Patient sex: M
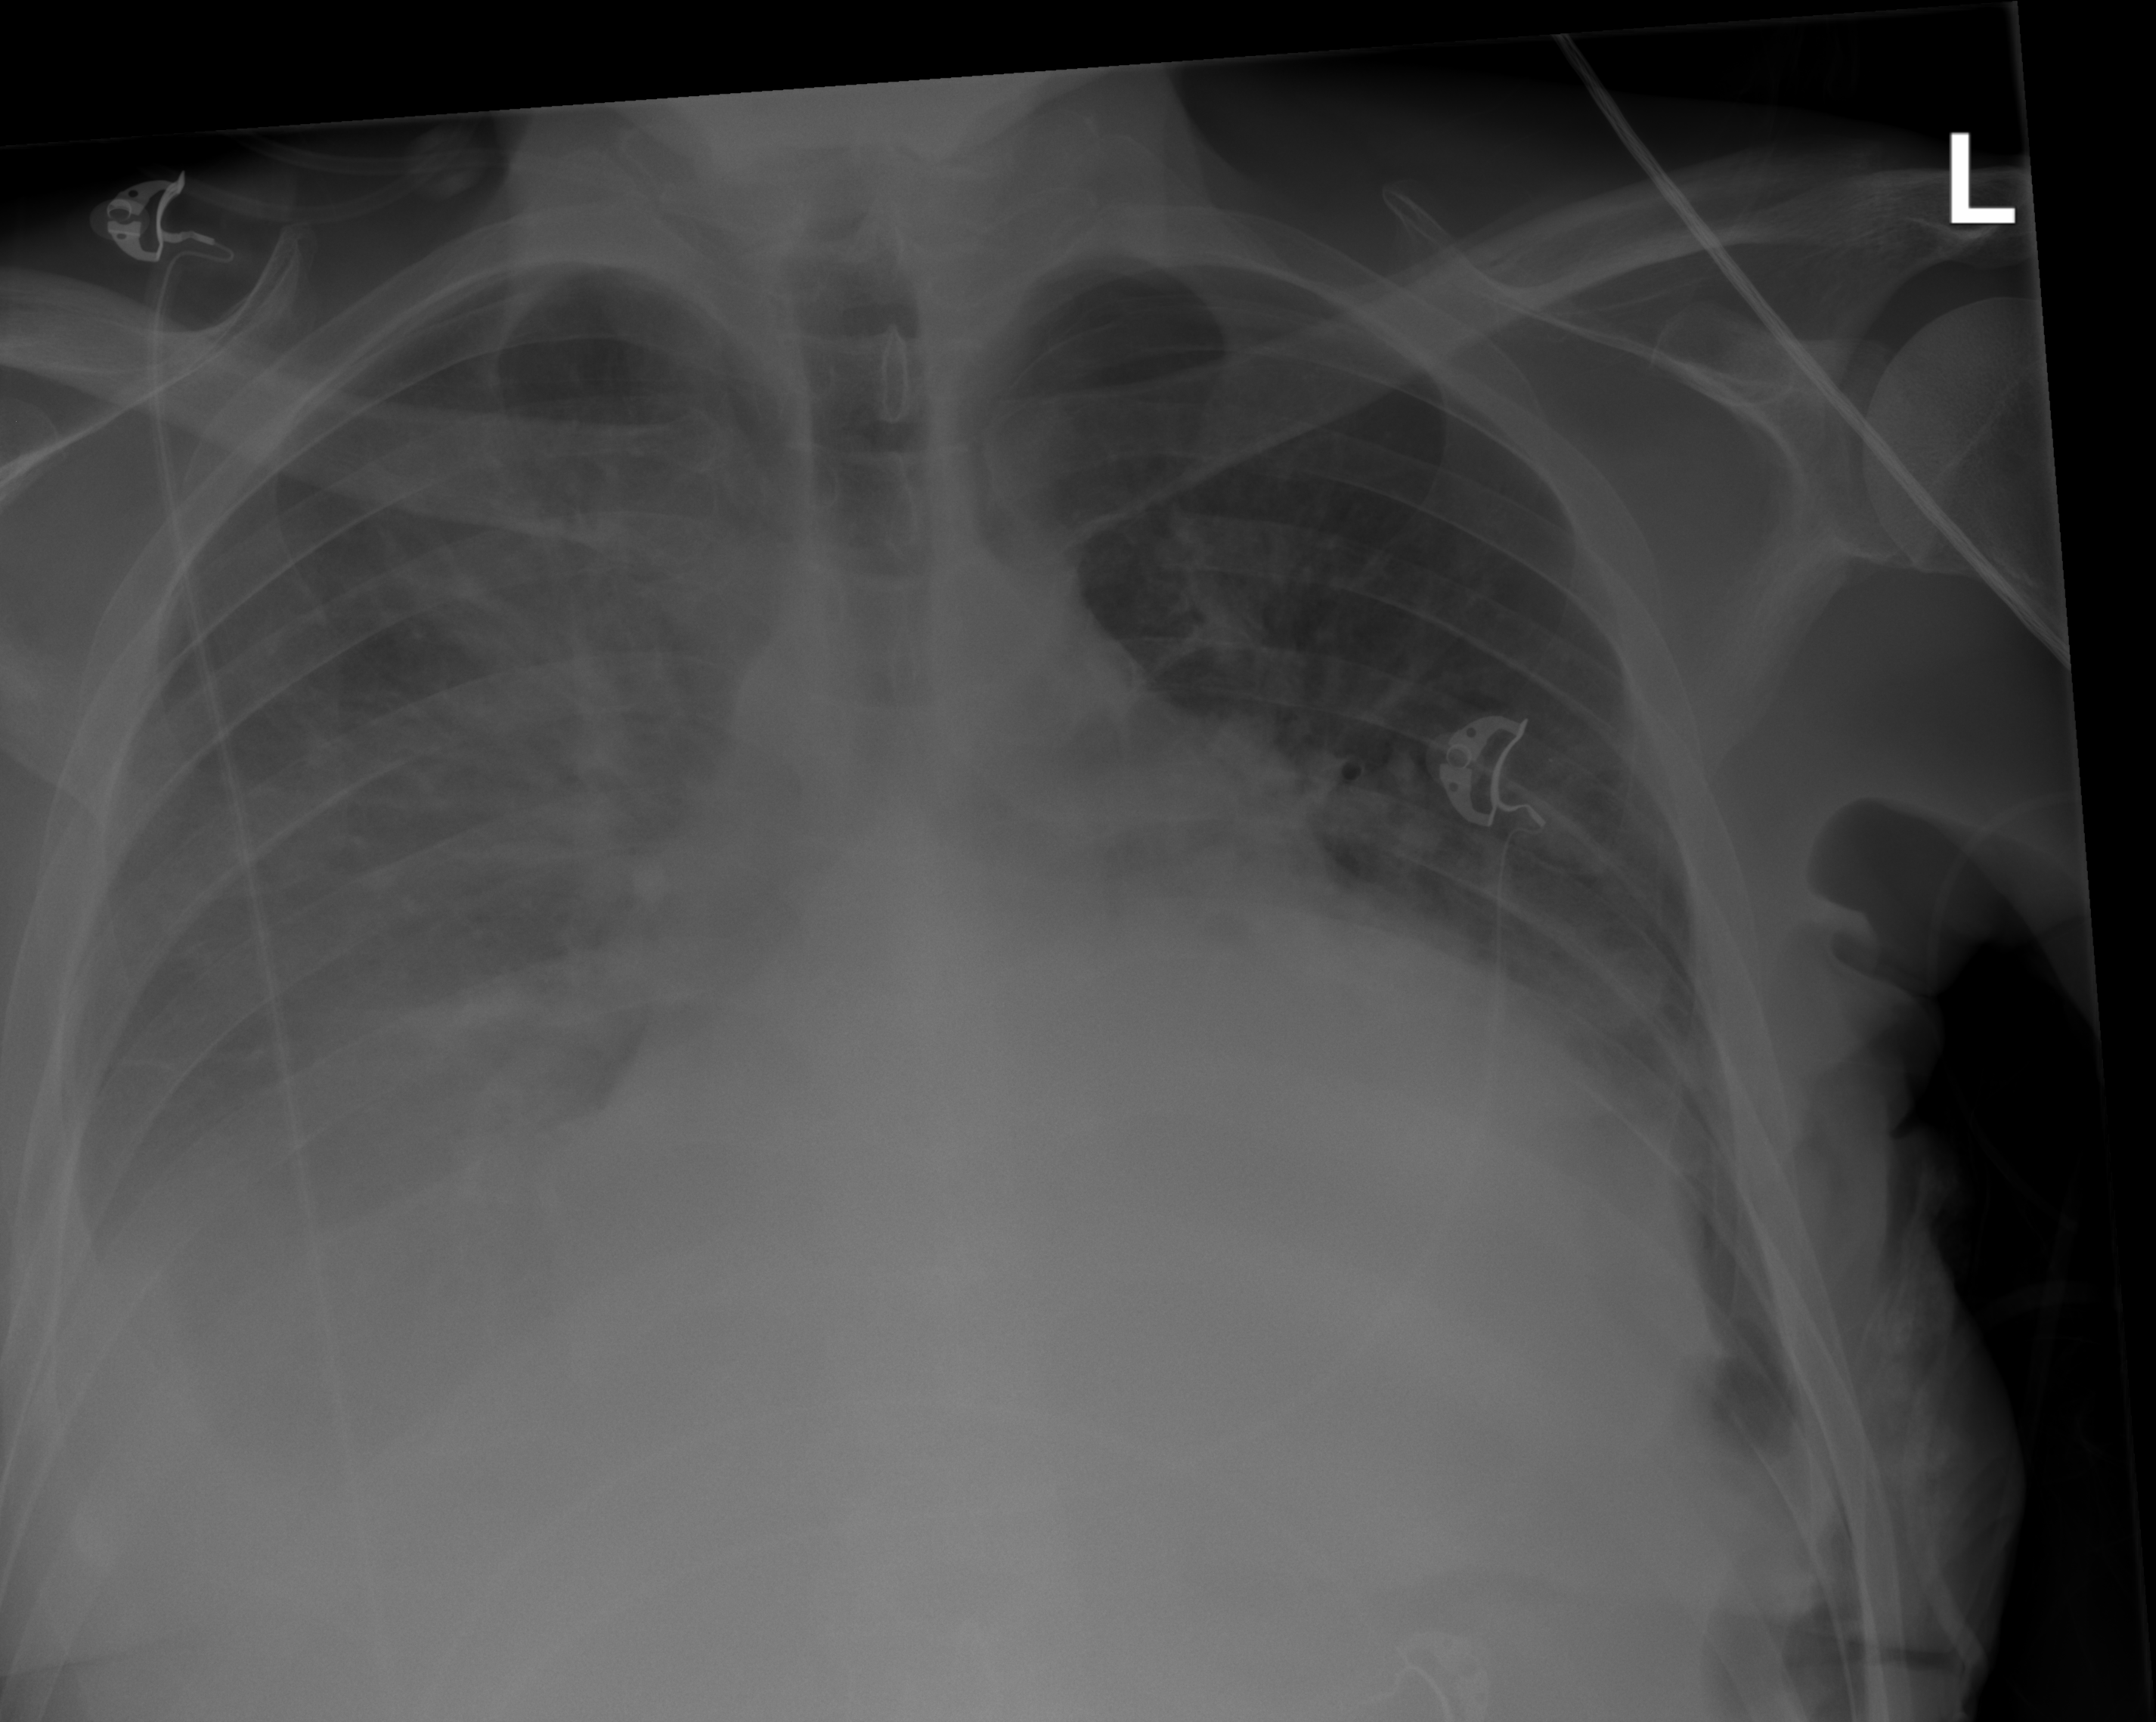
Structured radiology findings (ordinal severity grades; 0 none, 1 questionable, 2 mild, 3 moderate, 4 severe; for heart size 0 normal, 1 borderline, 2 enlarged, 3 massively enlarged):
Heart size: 3
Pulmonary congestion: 3
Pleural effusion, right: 4
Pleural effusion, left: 2
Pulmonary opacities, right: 2
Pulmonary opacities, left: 2
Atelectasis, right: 3
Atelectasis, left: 3